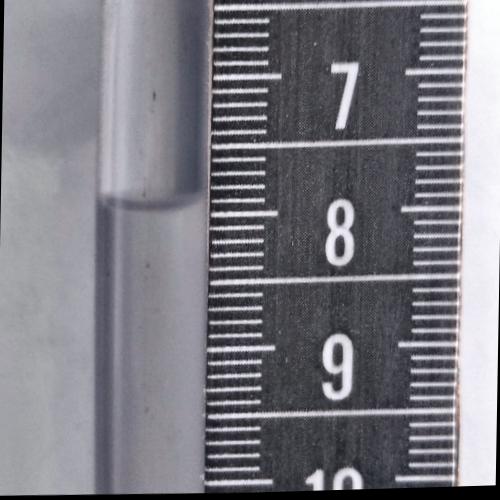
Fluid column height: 7.9 cm